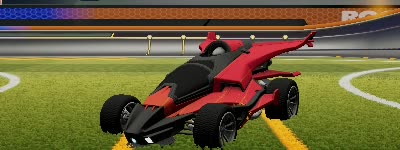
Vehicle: aftershock